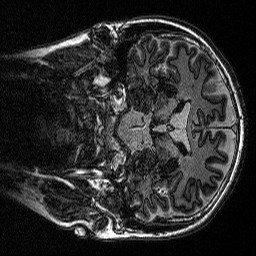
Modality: MP2RAGE
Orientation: coronal
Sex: male
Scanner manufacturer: siemens
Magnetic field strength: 3 T
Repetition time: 5 s
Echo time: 0.00292 s